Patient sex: M
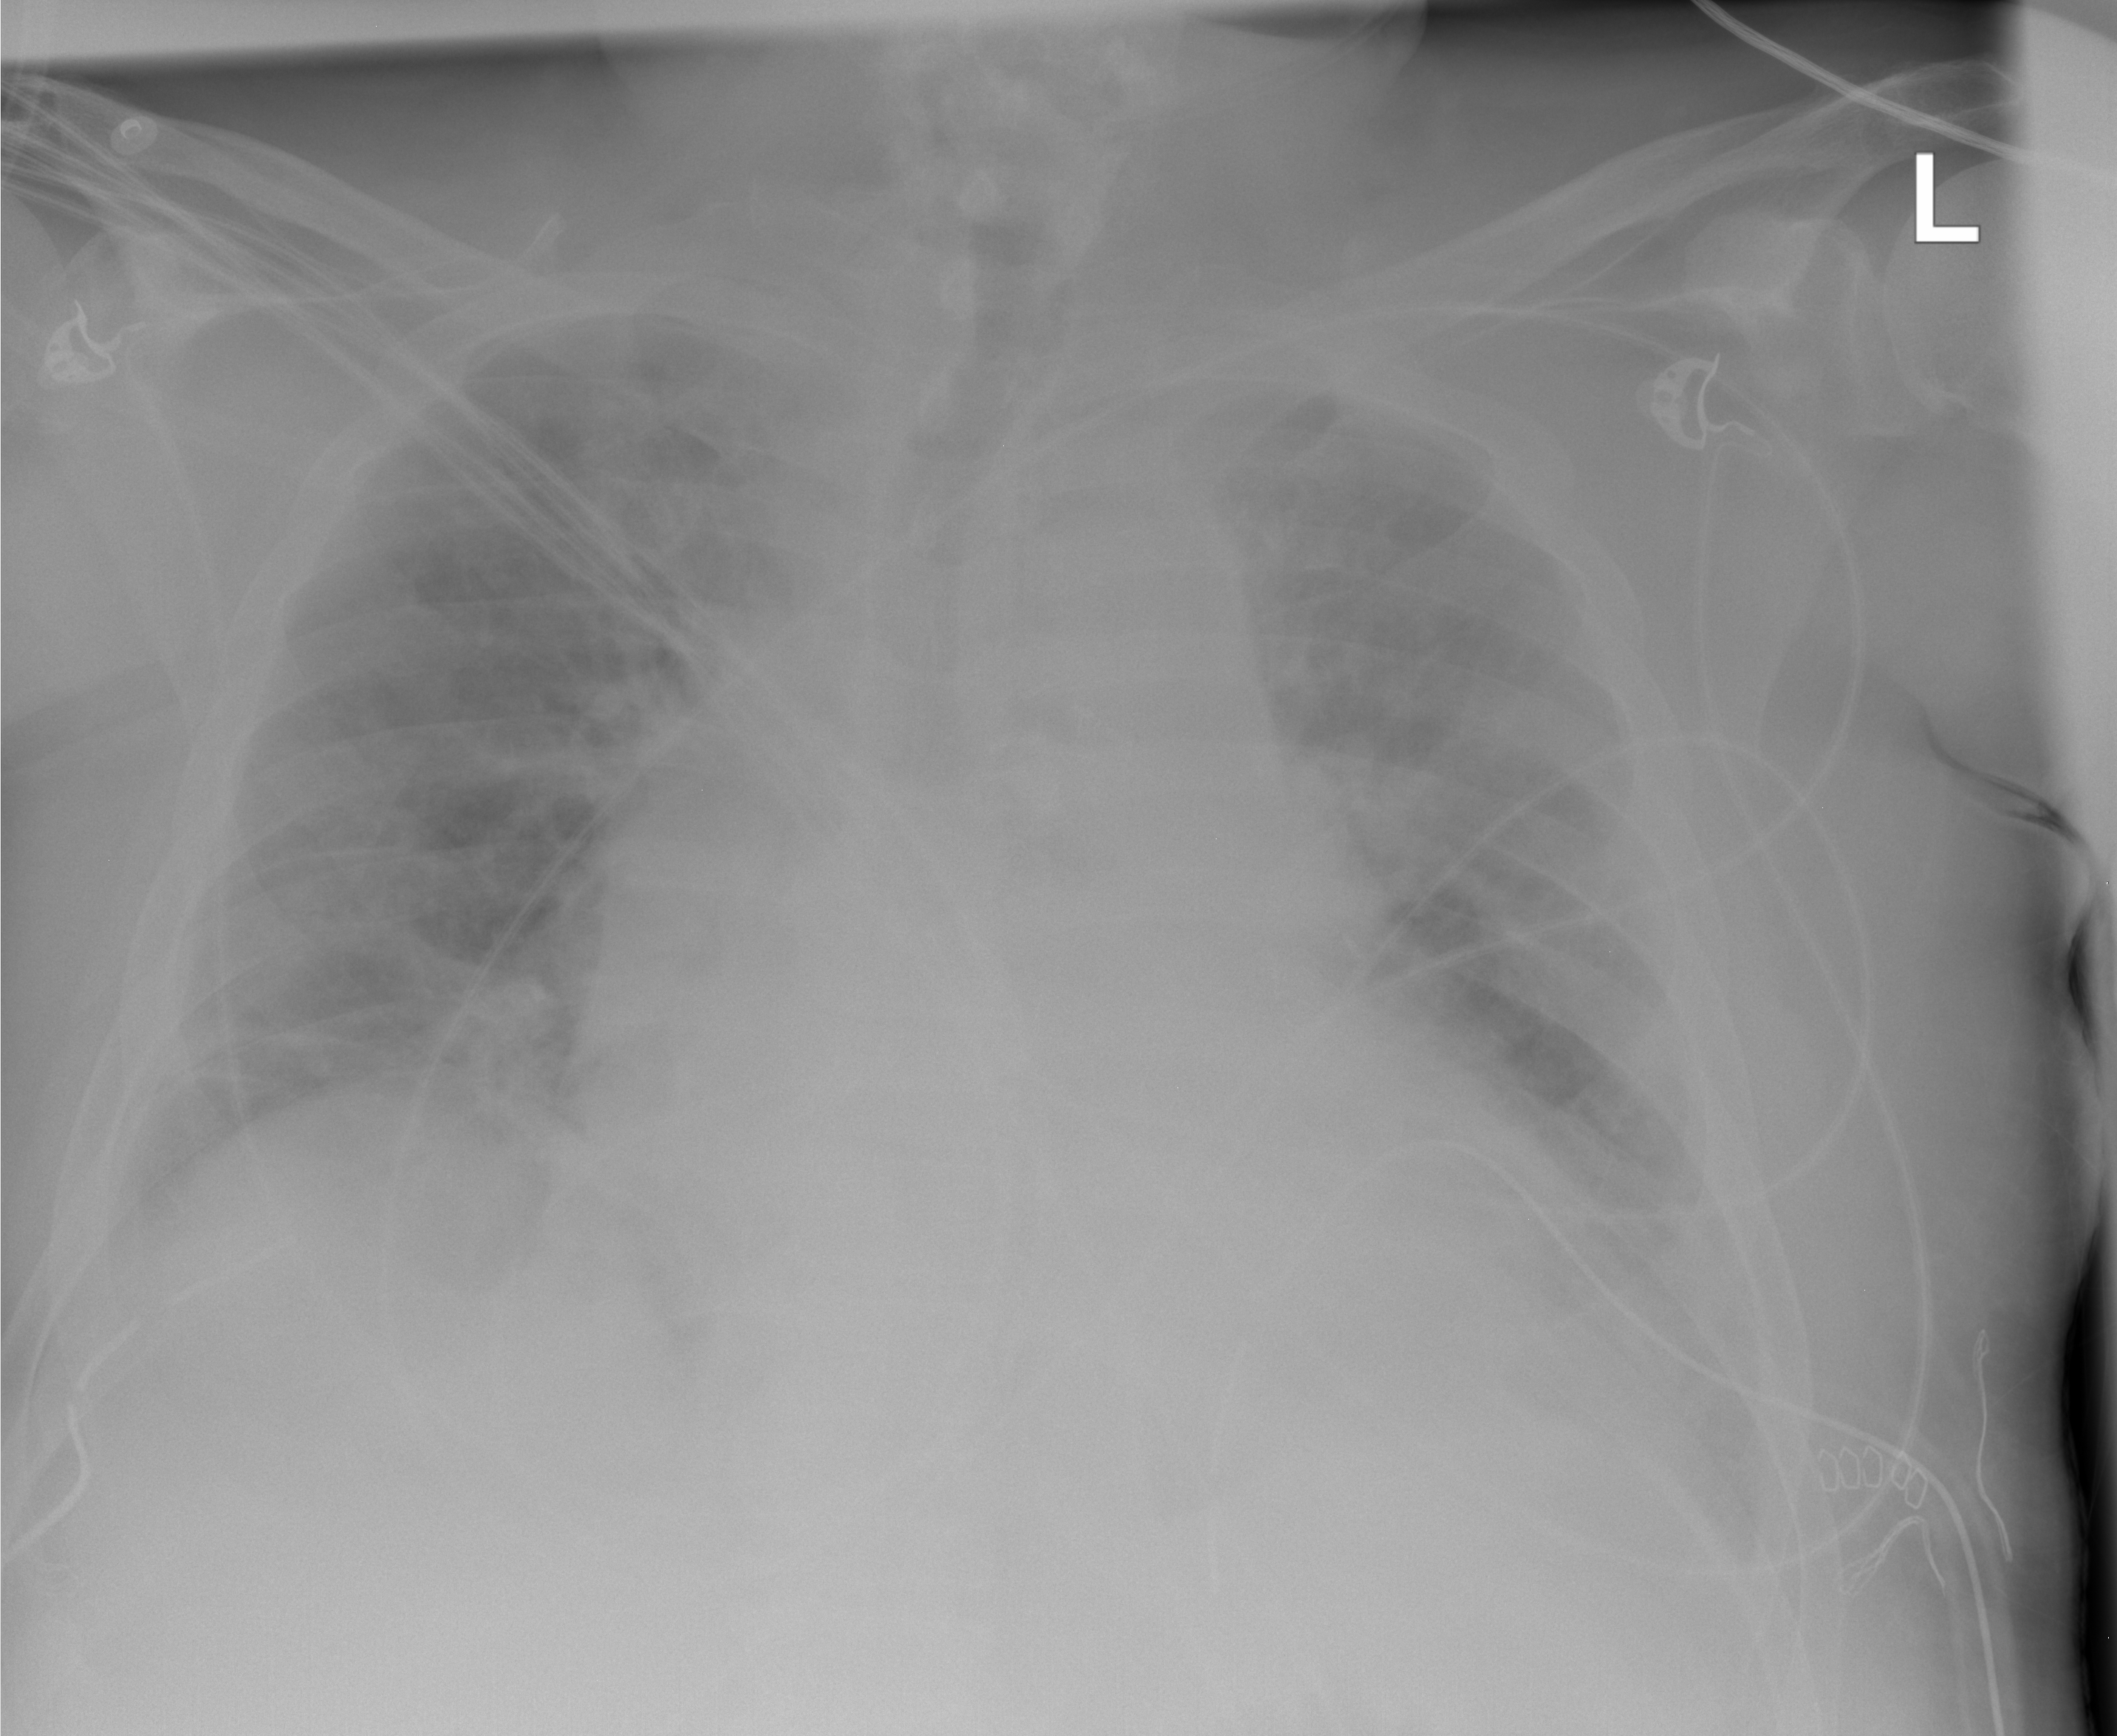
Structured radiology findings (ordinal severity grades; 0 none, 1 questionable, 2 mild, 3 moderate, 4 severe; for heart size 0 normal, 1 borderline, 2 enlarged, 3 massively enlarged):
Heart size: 2
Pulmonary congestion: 2
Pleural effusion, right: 1
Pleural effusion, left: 1
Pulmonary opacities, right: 2
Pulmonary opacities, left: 2
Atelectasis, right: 2
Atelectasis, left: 2